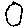
Label: circle